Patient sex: M
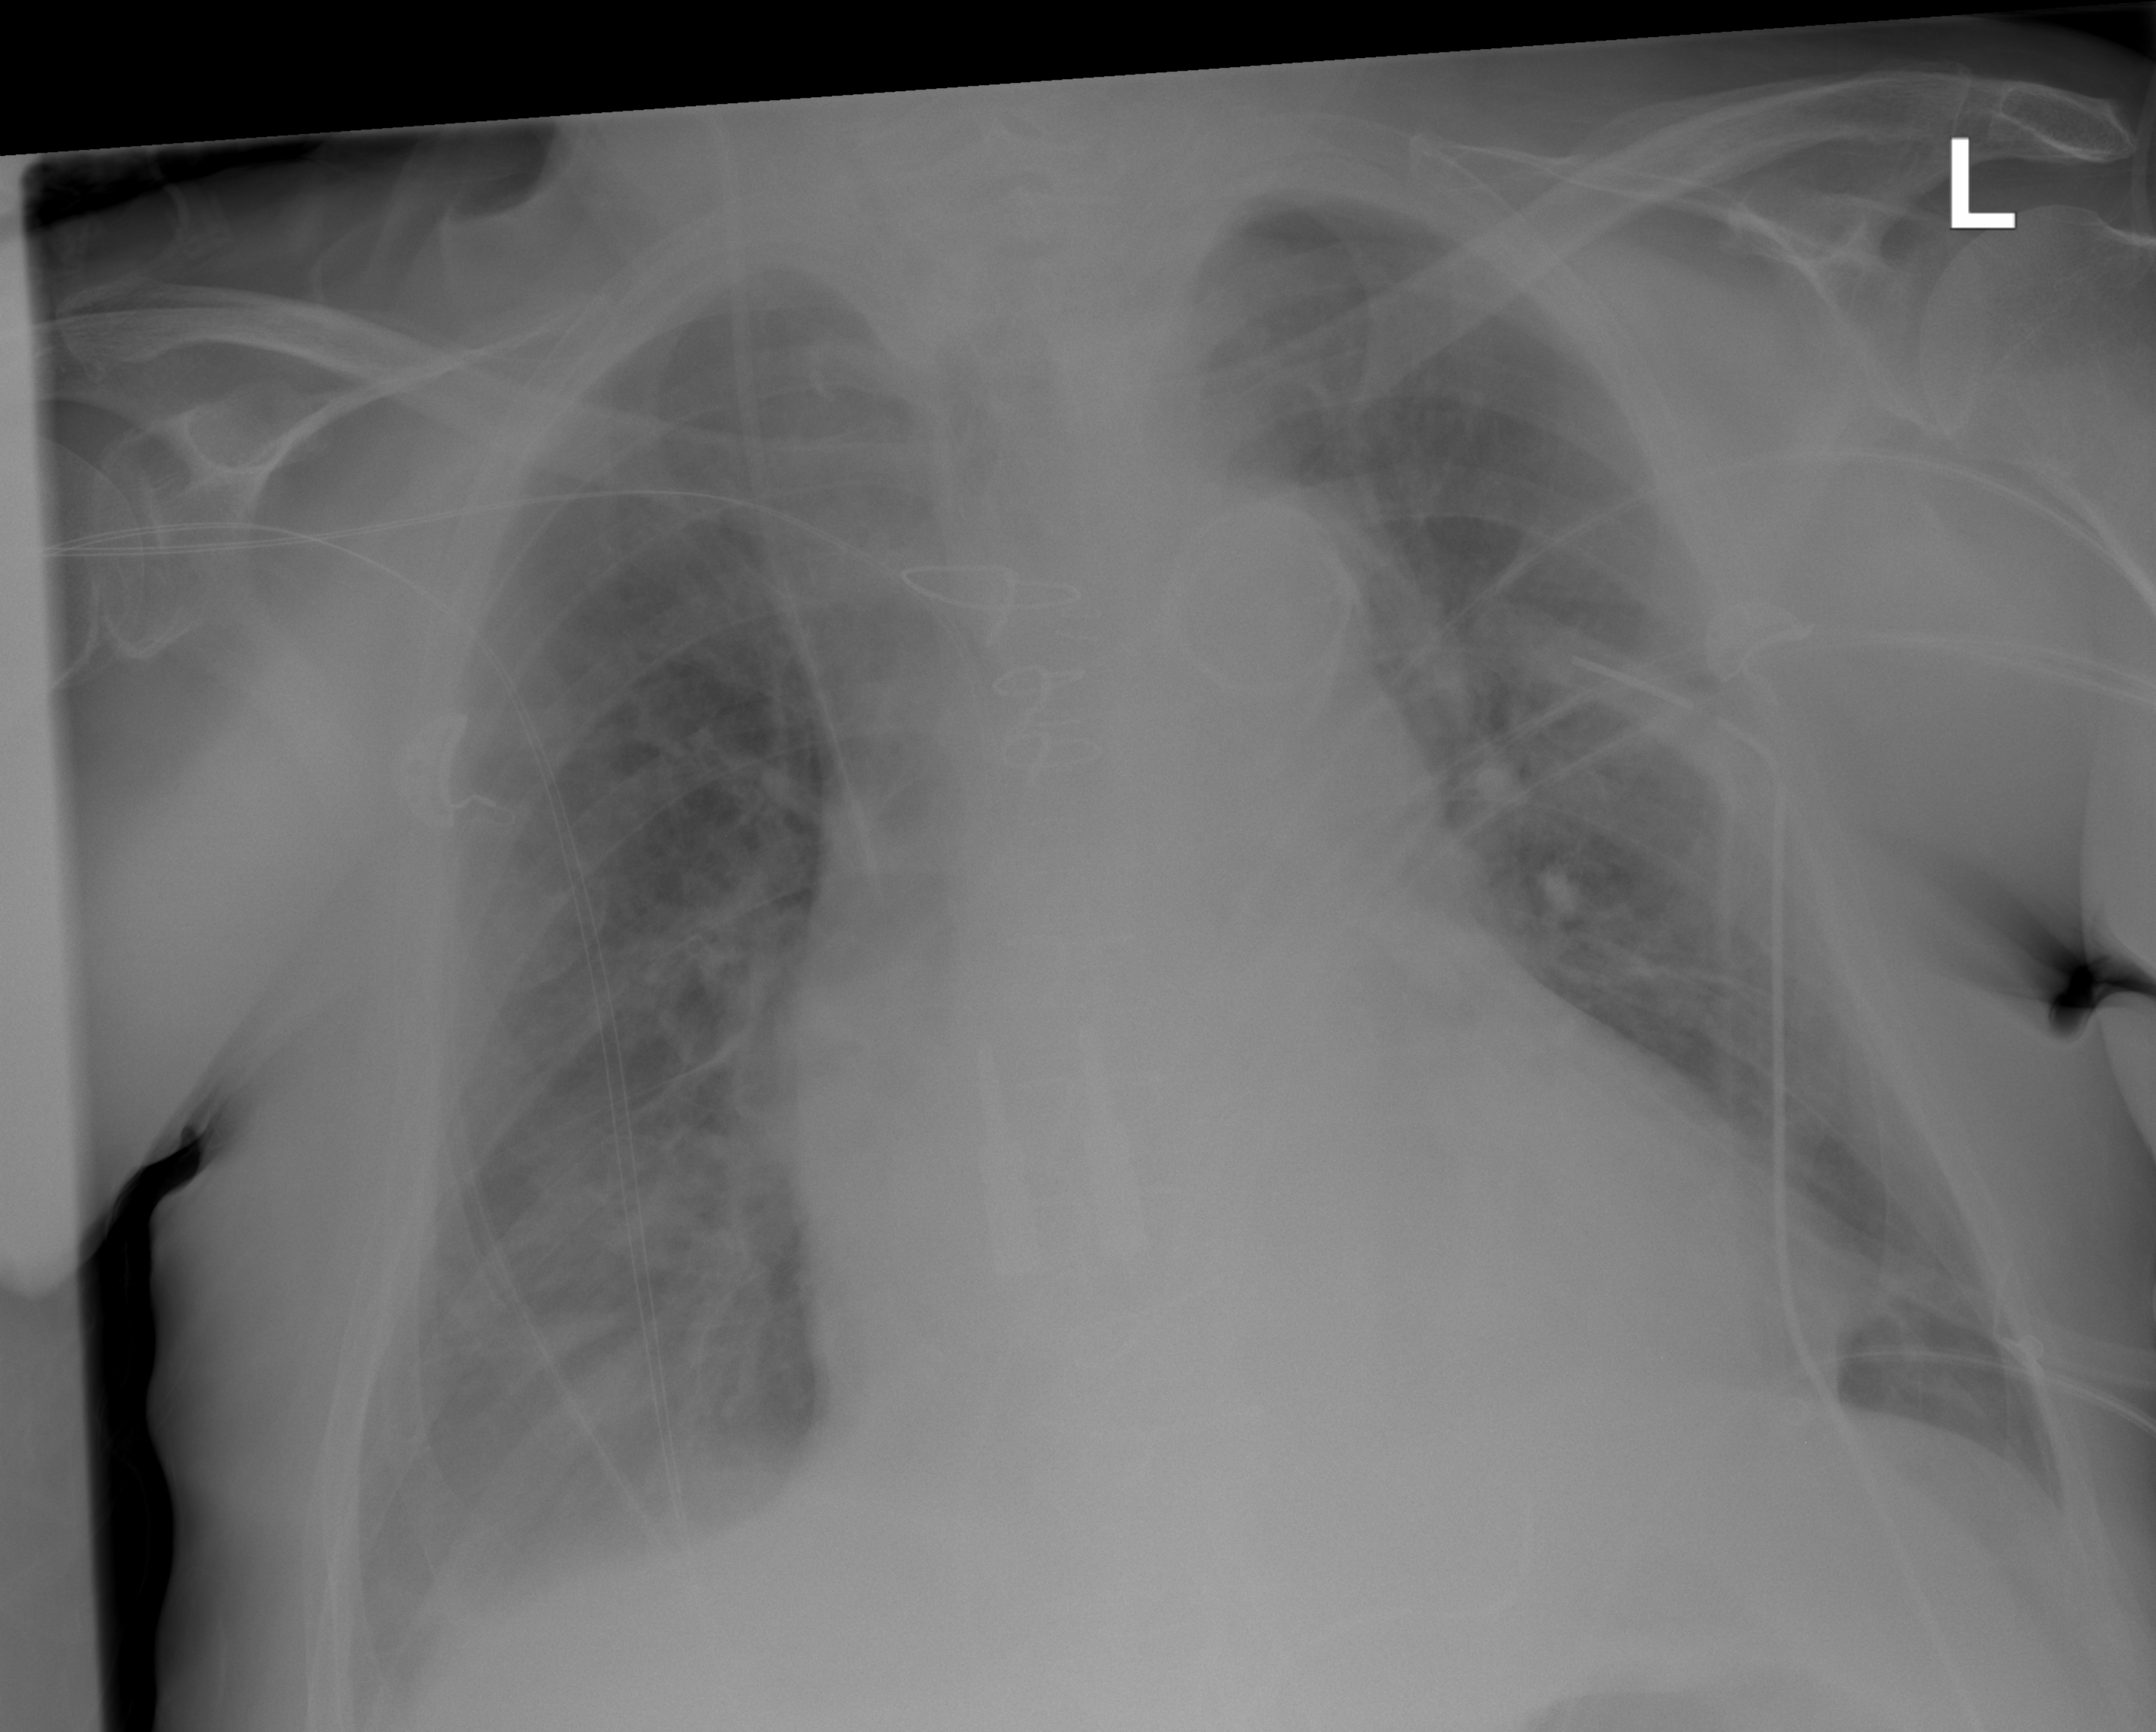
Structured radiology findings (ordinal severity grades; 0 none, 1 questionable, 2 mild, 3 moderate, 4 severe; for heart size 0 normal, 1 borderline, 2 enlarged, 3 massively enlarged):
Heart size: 1
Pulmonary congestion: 2
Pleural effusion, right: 2
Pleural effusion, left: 0
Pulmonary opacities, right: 1
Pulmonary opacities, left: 0
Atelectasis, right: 1
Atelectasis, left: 0